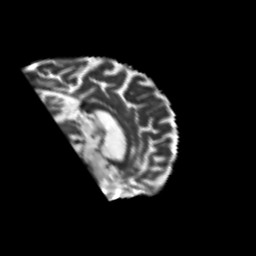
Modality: T2w
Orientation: sagittal
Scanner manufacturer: siemens
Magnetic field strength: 3 T
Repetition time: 6.8 s
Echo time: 0.093 s